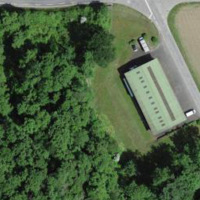
EUNIS habitat code: 44
Species observed at this site:
Saxifraga cuneifolia